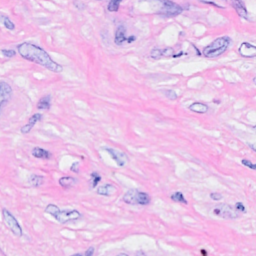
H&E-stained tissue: Breast